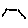
Label: hexagon